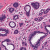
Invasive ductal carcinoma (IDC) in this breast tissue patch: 0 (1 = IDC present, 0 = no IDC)